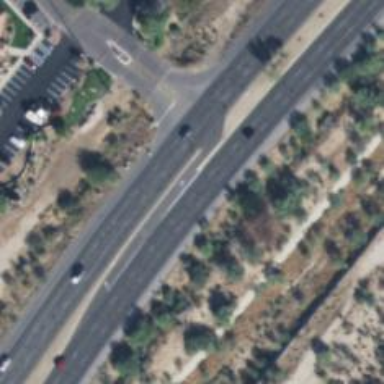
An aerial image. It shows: Trunk link highway.